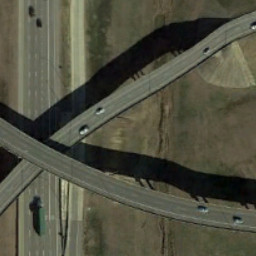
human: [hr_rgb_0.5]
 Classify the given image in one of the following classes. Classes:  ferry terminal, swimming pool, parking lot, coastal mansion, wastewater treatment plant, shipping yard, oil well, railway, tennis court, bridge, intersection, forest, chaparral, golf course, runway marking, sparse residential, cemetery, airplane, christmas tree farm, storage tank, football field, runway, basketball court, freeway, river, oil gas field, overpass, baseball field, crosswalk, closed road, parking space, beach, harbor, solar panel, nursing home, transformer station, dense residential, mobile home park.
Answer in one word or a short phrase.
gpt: overpass